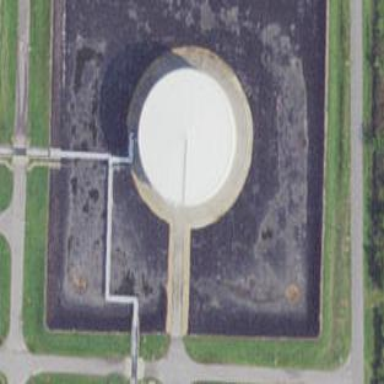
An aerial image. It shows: Storage tank which is man-made and housed in building.